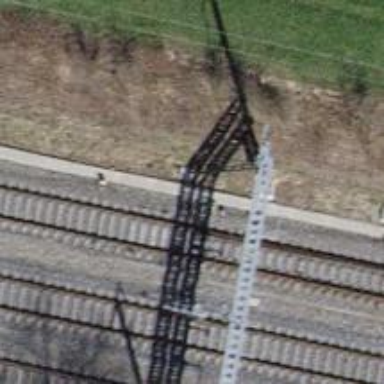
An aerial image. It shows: Railway switch.